Question: I want to make rounded selected tab. I have successfully made a rounded tab layout by setting its drawable background,but I want rounded particular selected tab.
Example screenshot

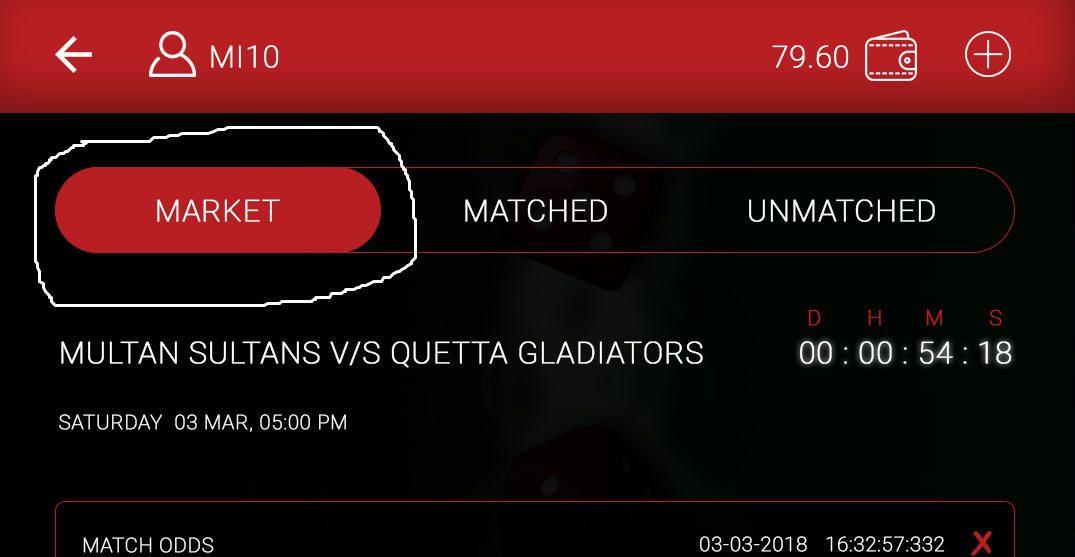
Answer: Use 'Selector' tag for 2 different state
1. State Selected
2. State Not Selected <selector xmlns:android="http://schemas.android.com/apk/res/android">
<item android:drawable="@drawable/selected" android:state_selected="true"/>
<item android:drawable="@drawable/not_selected" android:state_selected="false"/>
</selector>